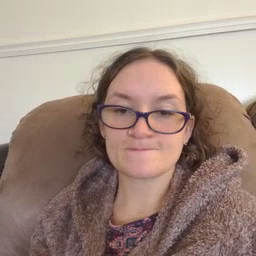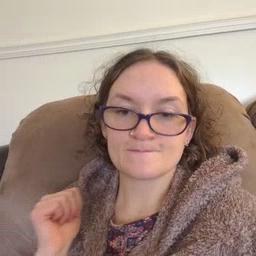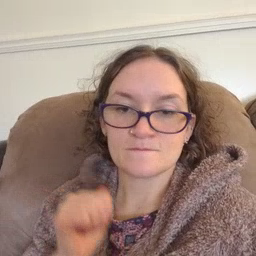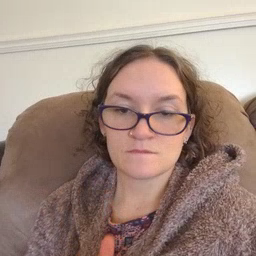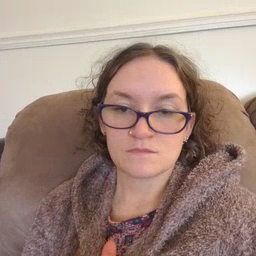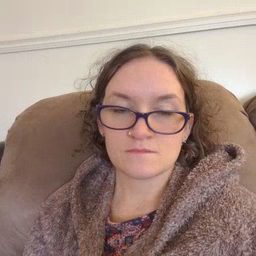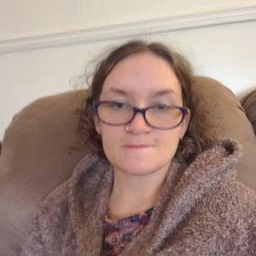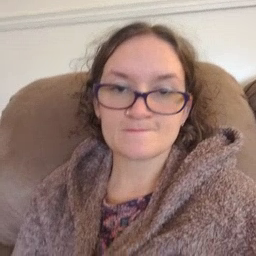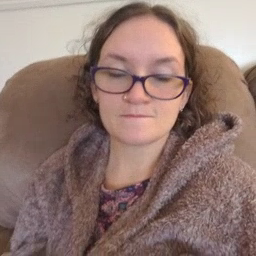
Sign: jacket